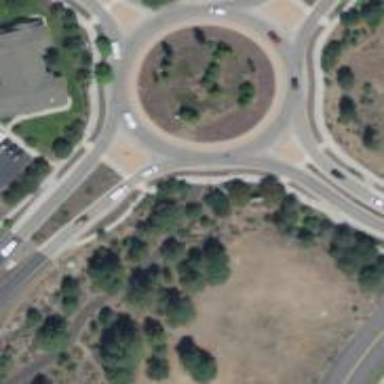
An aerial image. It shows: Secondary road with asphalt surface leading to roundabout.